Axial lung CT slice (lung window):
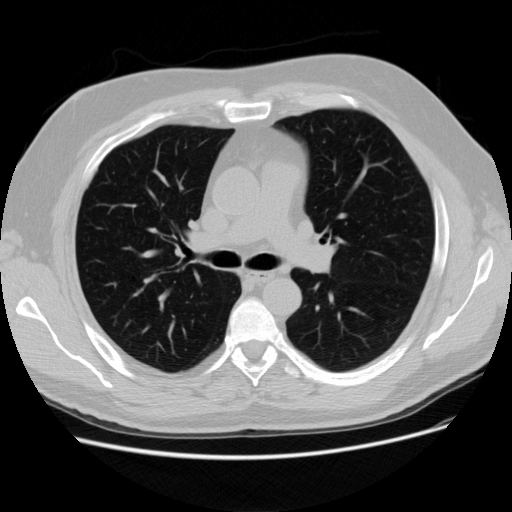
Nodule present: no